Question: I'm currently working on a graph, which should visualise a fixed time frame. I want to have the start and end of the timeframe fixed on the width of the graph and want to set a custom amount of ticks in between, depending on the timeframe.
I tried to find something in the highcharts docu, but it seems there is nothing for gwt as "tickpositioner" or "tickpositions" for javascript would do.
Has anybody an idea how to approach a solution in gwt to achieve this behaviour please?

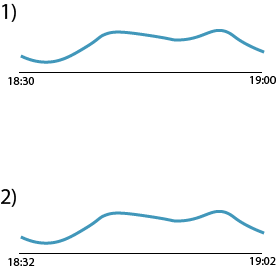
Answer: I found a solution where i set the tickpositioner in the JSONObject and implement the function in javascript. Mind the "positions.info" because due to the tickpositioner function, label predefined label formatting gets lost.
'''
void setXaxisTicks(XAxis xAxis, Long start, Long end) {
JSONObject options = xAxis.getOptions();
options.put("tickPositioner", null);
configureXAxis(options.getJavaScriptObject(), start, end);
}
private native void configureXAxis(JavaScriptObject javaScriptObject, Number start, Number end) /*-{
javaScriptObject.tickPositioner = function () {
var positions = [],
tick = Math.floor(start),
increment = Math.ceil((end - start));
for (tick; tick - increment <= end; tick += increment) {
positions.push(tick);
}
tLen = positions.length;
positions.info = {
unitName: "minute",
higherRanks: {},
totalRange: positions[tLen - 1] - positions[0]
};
return positions;
};
}-*/;
'''